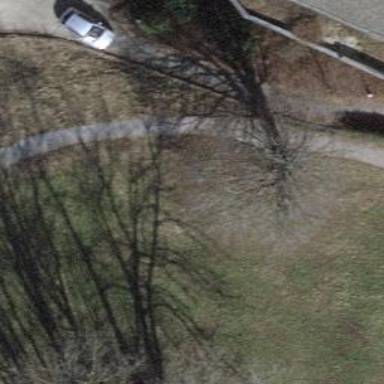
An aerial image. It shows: Footway with fine gravel surface.